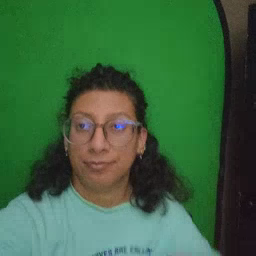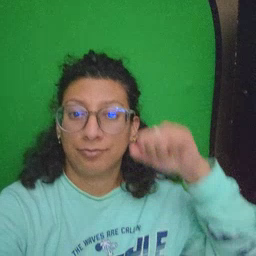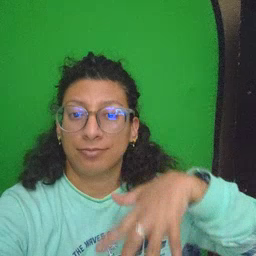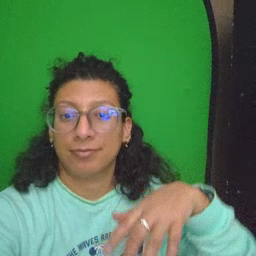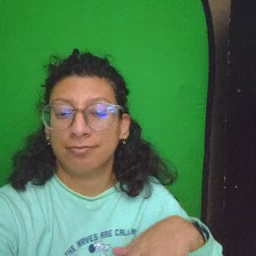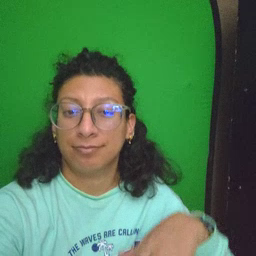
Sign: drop